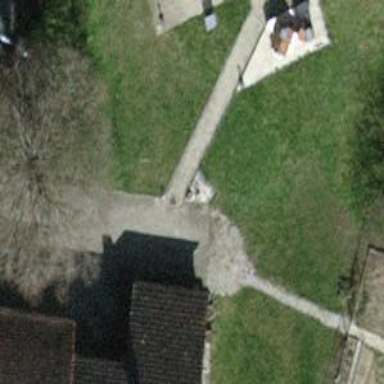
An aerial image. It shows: Farm.